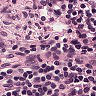
Metastatic tissue present: no